Field crop: maize
Growth stage: 2
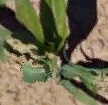
Species: maize